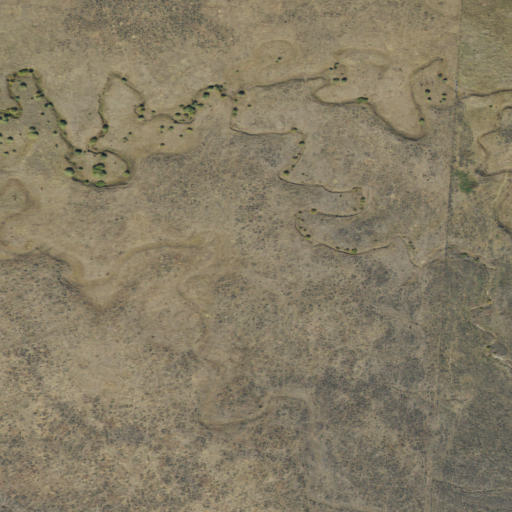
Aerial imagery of depression(s) in Montana named Alaska Basin containing herbaceous wetlands and shrub